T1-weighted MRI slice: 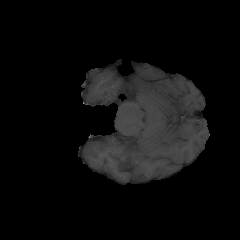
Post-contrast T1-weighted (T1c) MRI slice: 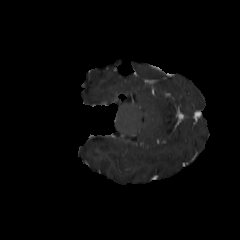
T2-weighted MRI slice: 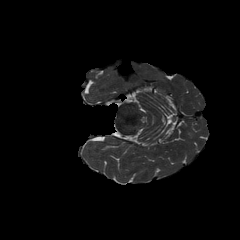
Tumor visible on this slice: no